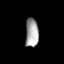
Tissue: lung
Cell type: Epithelial cells
Senescence score: 0.5638
Nuclear area (px): 366
Mean DAPI intensity: 164.989